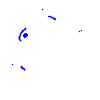
Particle: proton